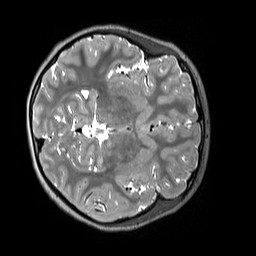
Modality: T2w
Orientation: axial
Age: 11
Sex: female
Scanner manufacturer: siemens
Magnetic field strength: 3 T
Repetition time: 3.2 s
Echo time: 0.408 s